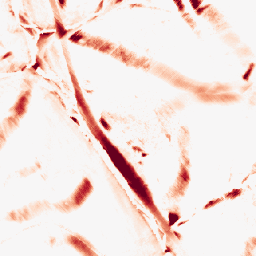
Category: morphological
Decomposition family: morphological_diamond
Decomposition parameters: operation: opening
radius: 15
Upsampling method: area
Upsampling parameters: scale: 4
Upsampling scale: 4